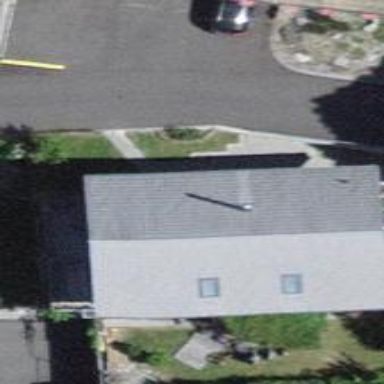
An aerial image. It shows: Simple and straightforward house.